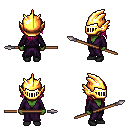
a pixel art fantasy rpg character, female body template, orc, green skin, purple robe, magenta pants, pink long hairstyle, gold helm, black shoes, spear, four views (front, back, left, right), 2x2 character sprite sheet, small pixel art, hard edges, no anti-aliasing